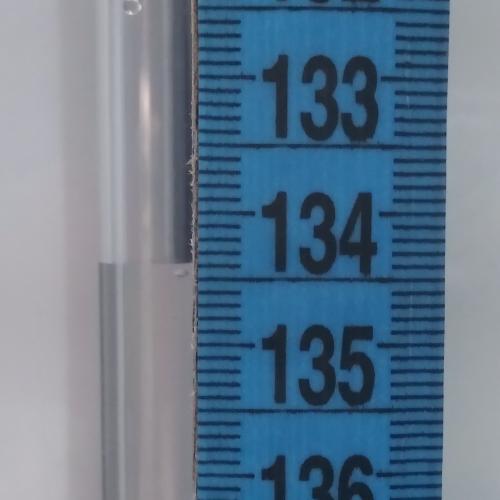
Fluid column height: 134.4 cm